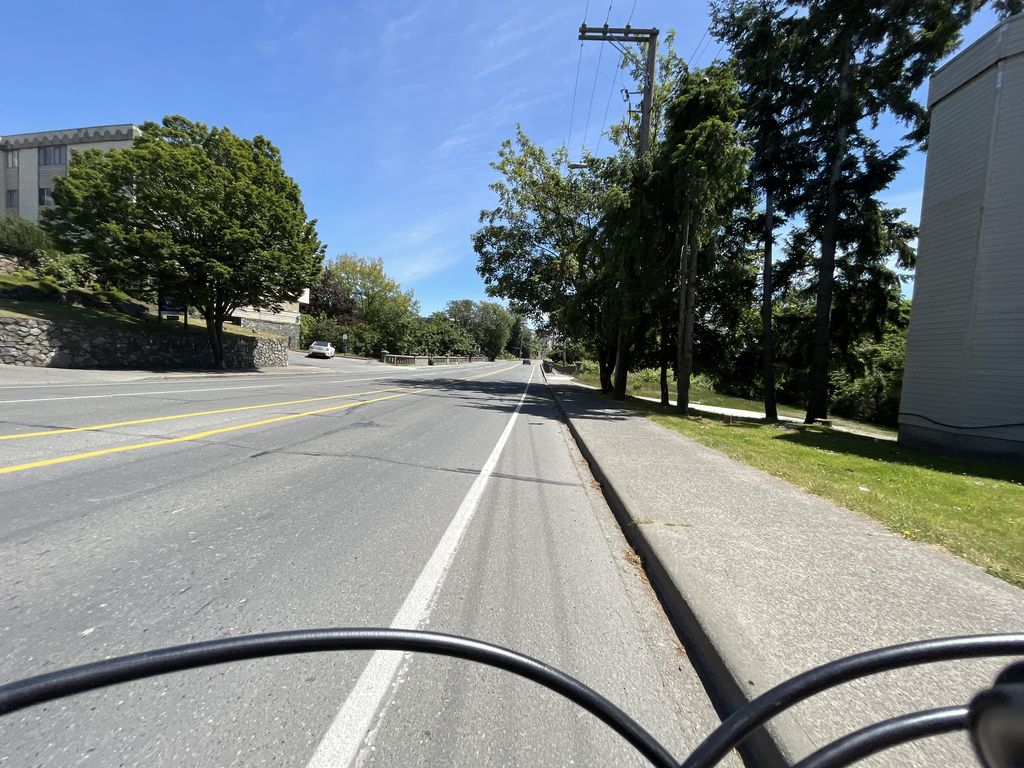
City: victoria